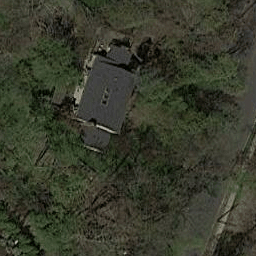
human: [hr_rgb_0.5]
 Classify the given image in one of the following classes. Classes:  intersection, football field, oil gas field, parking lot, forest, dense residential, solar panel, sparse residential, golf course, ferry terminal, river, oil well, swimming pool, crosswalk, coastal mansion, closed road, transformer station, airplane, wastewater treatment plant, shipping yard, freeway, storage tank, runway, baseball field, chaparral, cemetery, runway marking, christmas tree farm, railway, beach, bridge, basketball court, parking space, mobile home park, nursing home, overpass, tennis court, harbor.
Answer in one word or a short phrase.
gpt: sparse residential